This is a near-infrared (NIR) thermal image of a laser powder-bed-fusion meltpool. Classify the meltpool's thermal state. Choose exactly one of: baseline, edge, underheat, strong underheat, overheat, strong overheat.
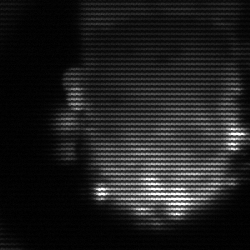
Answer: baseline